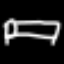
Label: bed